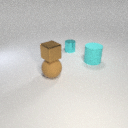
small cyan metal cylinder to the left of large cyan rubber cylinder